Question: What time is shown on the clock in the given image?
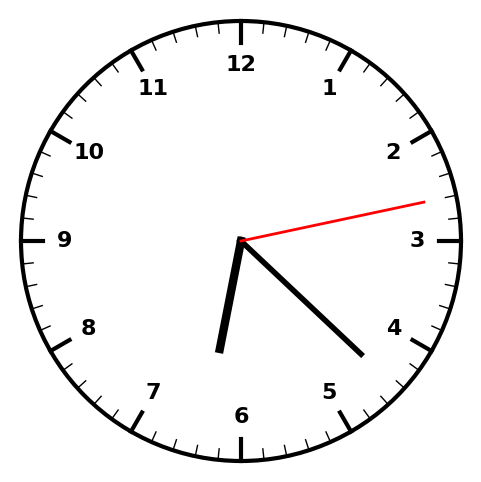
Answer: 06:22:13